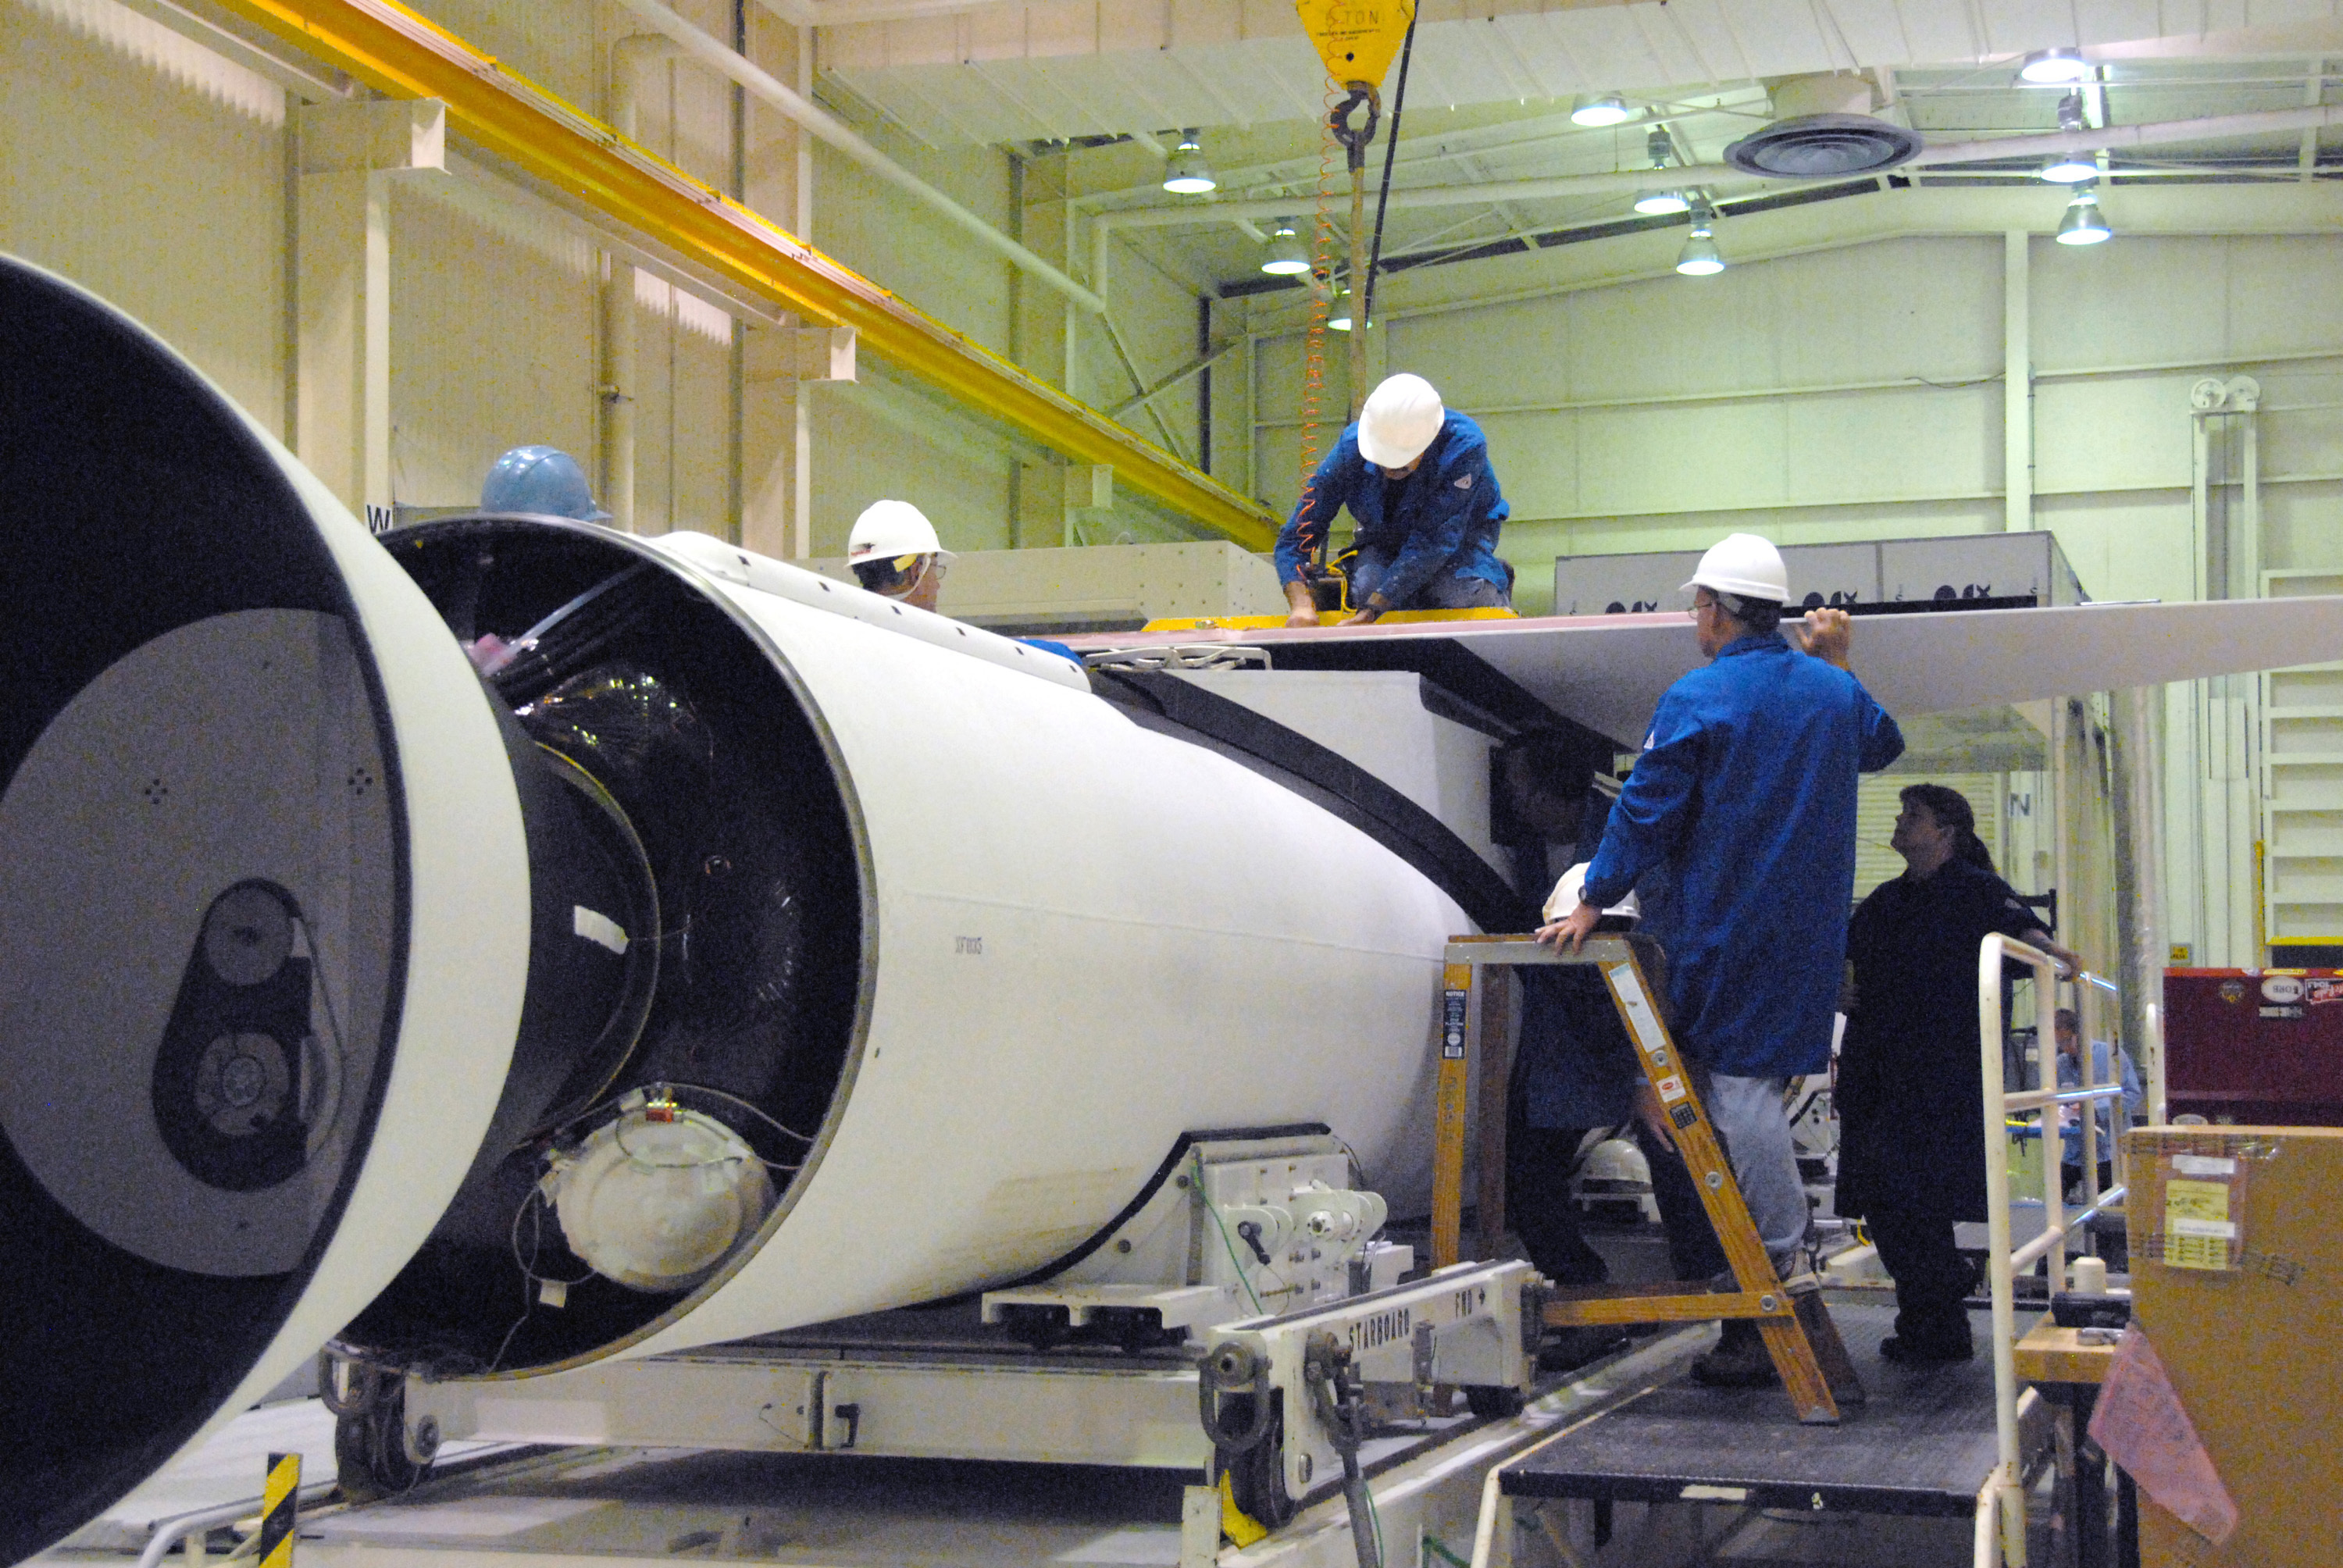
KSC-2011-7635 Pegasus_XL, NuSTAR, black_holes, VAFB, Kwajalein_Atoll